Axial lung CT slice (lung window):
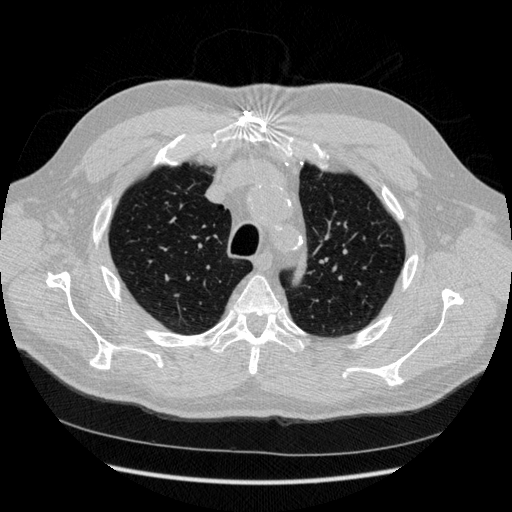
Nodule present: no